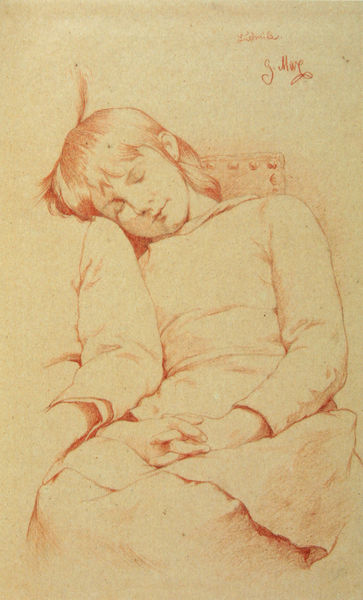
Titel: Ludmilla Max, schlafend
Künstler: Gabriel von Max
Standort: München
Institution: Städtische Galerie im Lenbachhaus
Schlagwörter: kopf, mann, schlaf, gelb, mädchen, sitzen, braun, finger, haar, kleid, mund, nase, ohr, stuhl, weiss, zeichnung, rot, arm, augen, falten, ärmel, bild, hände, signatur, haare, kind, schulter, magd, ruhig, ruhe, ruhen, schlafen, lehne, zug, sepia, angelehnt, junge, nieten, geschlossen, schlag, entwurf, müde, anlehnen, ausruhen, rötel, friedlich, uni, zufrieden, seelig, gefalten, rötelzeichnung, angeleht, anlehnung, anlenung